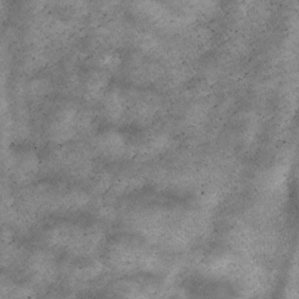
Label: non_frost